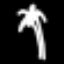
Label: palm tree